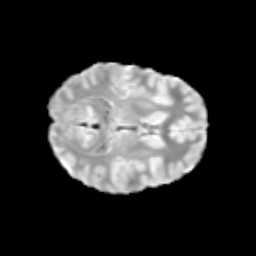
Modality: T2w
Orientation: axial
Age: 11
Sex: female
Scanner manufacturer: siemens
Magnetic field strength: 3 T
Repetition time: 3.8 s
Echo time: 0.07 s